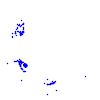
Particle: electron